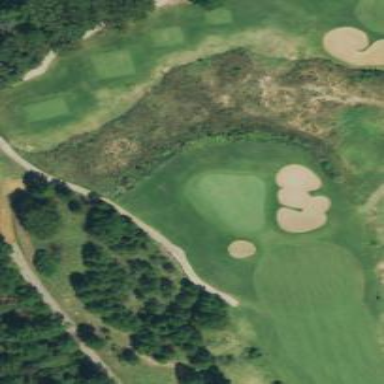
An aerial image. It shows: Golf bunker filled with natural sand.